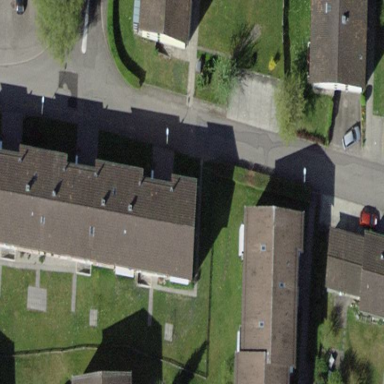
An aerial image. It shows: Gabled-roof building with apartments. The roof is covered with roof tiles.